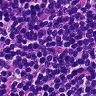
Metastatic tissue present: no